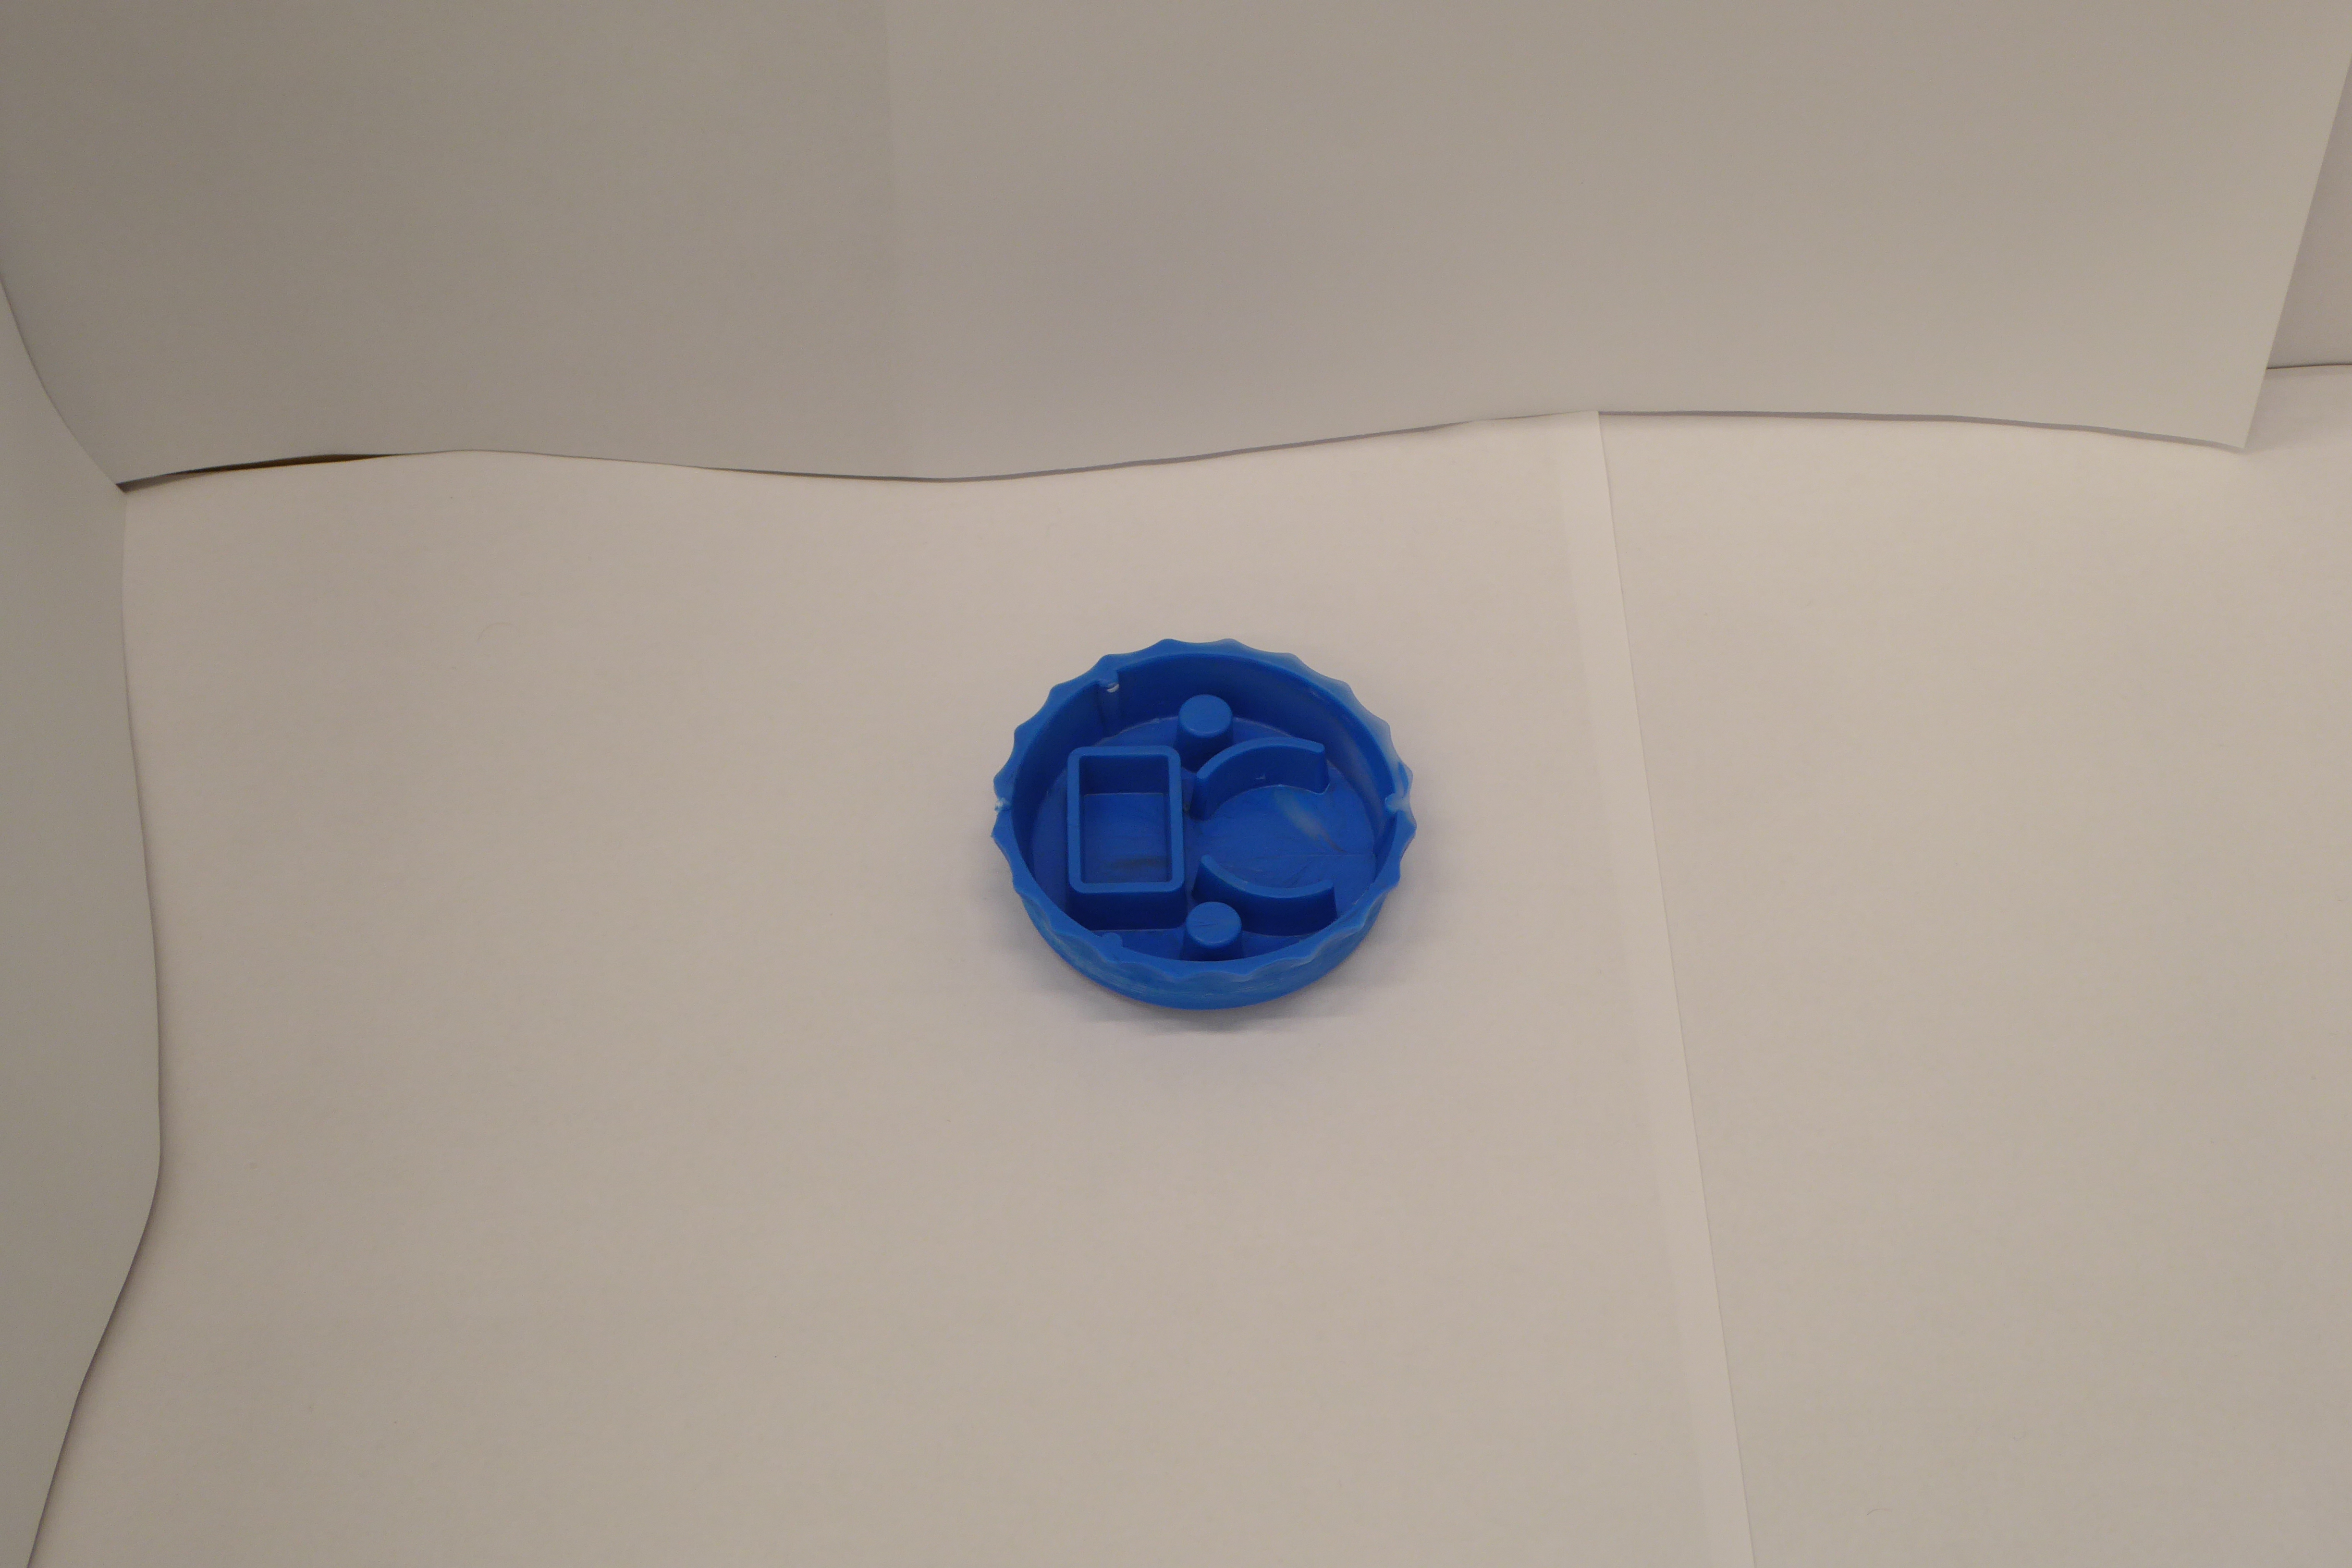
Label: Bottle Opener - Cover